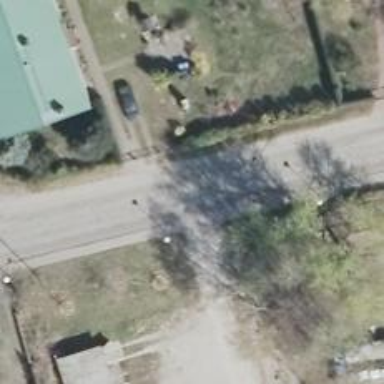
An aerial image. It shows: Residential road with cycling lane.